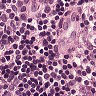
Metastatic tissue present: no